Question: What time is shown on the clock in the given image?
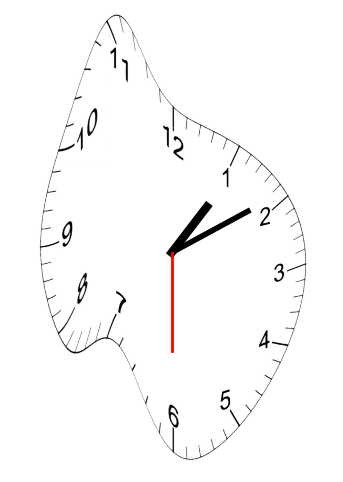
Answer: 01:09:30